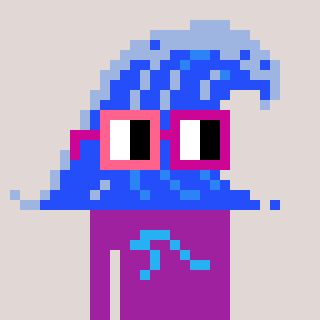
a pixel art character with square pink and red glasses, a wave-shaped head and a magenta-colored body on a warm background